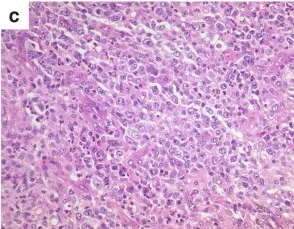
Histological diagnosis of synchronous nodular tuberculosis and EBV-associated lymphoproliferative disorder. Between the granulomas a polymorphous lymphoid infiltrate was noted containing blasts as well as plasma cells (c).
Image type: pathology (h&e)